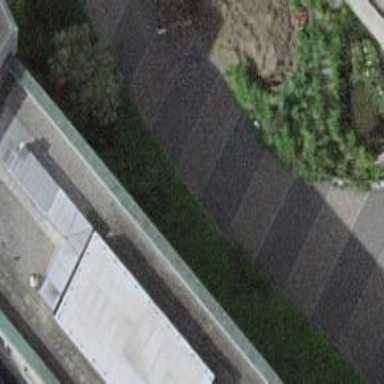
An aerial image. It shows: Residential road with surface of asphalt and sett.